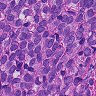
Metastatic tissue present: yes